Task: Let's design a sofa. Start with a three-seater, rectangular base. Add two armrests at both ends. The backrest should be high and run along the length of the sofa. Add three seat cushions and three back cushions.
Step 322:
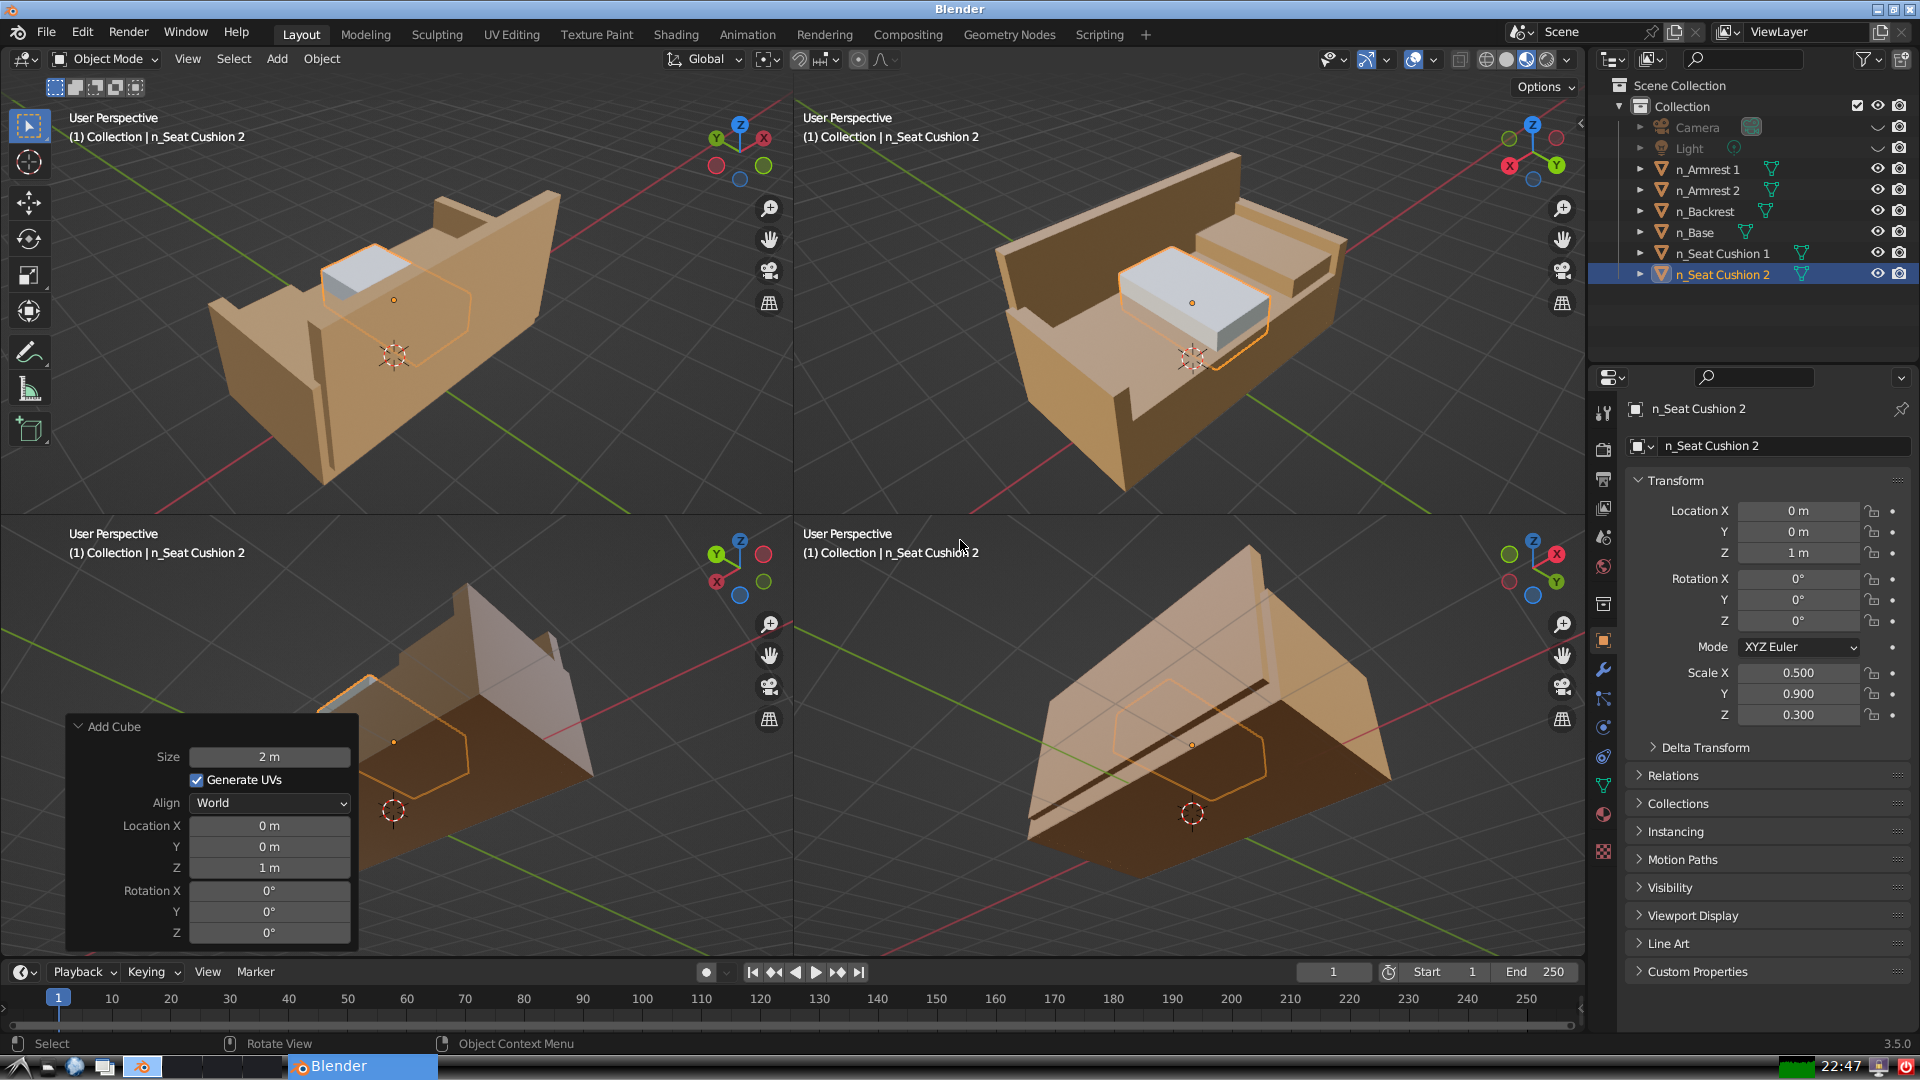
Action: {"mouse_move": [1603, 815]}